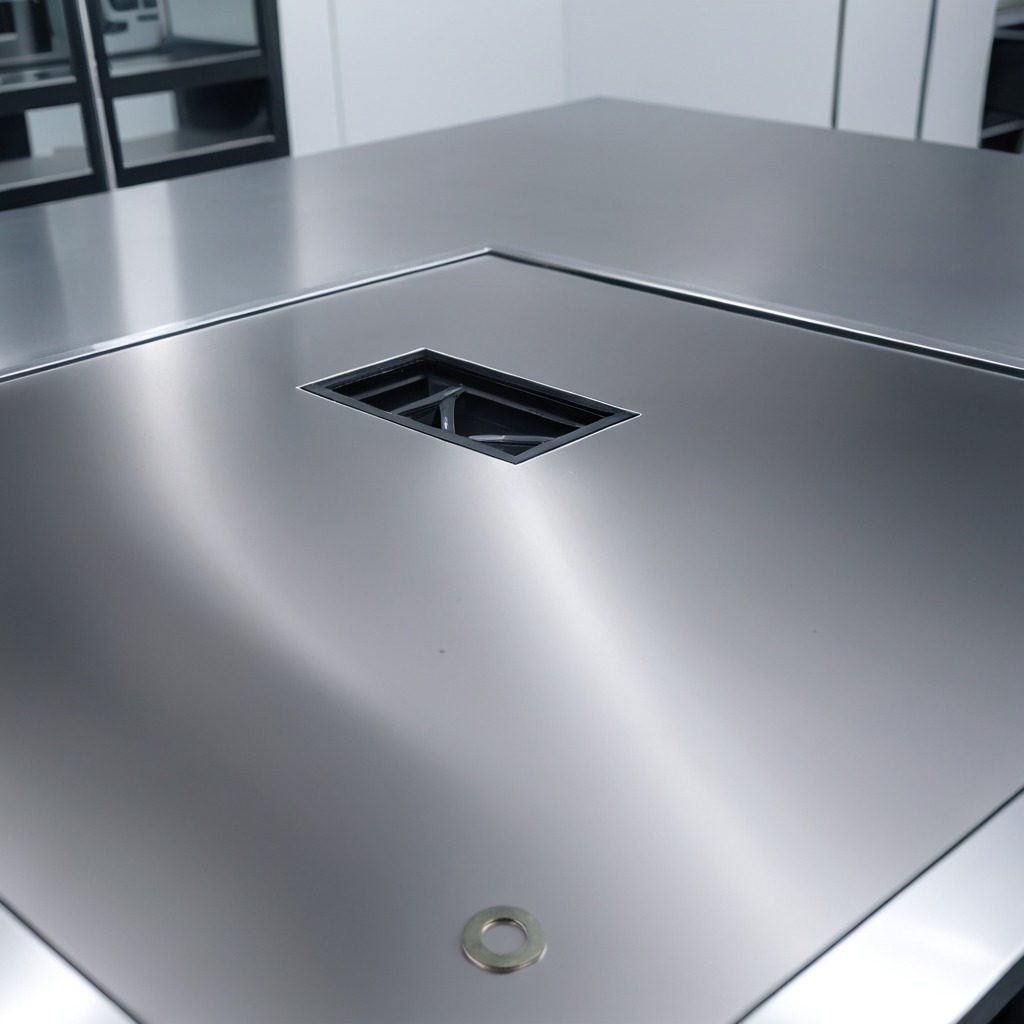
A flat metal washer lies on the stainless steel table in a high-end prototyping lab.